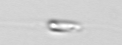
Label: flagellate_morphotype3